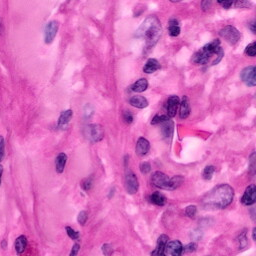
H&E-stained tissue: Pancreatic